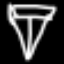
Label: diamond